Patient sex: M
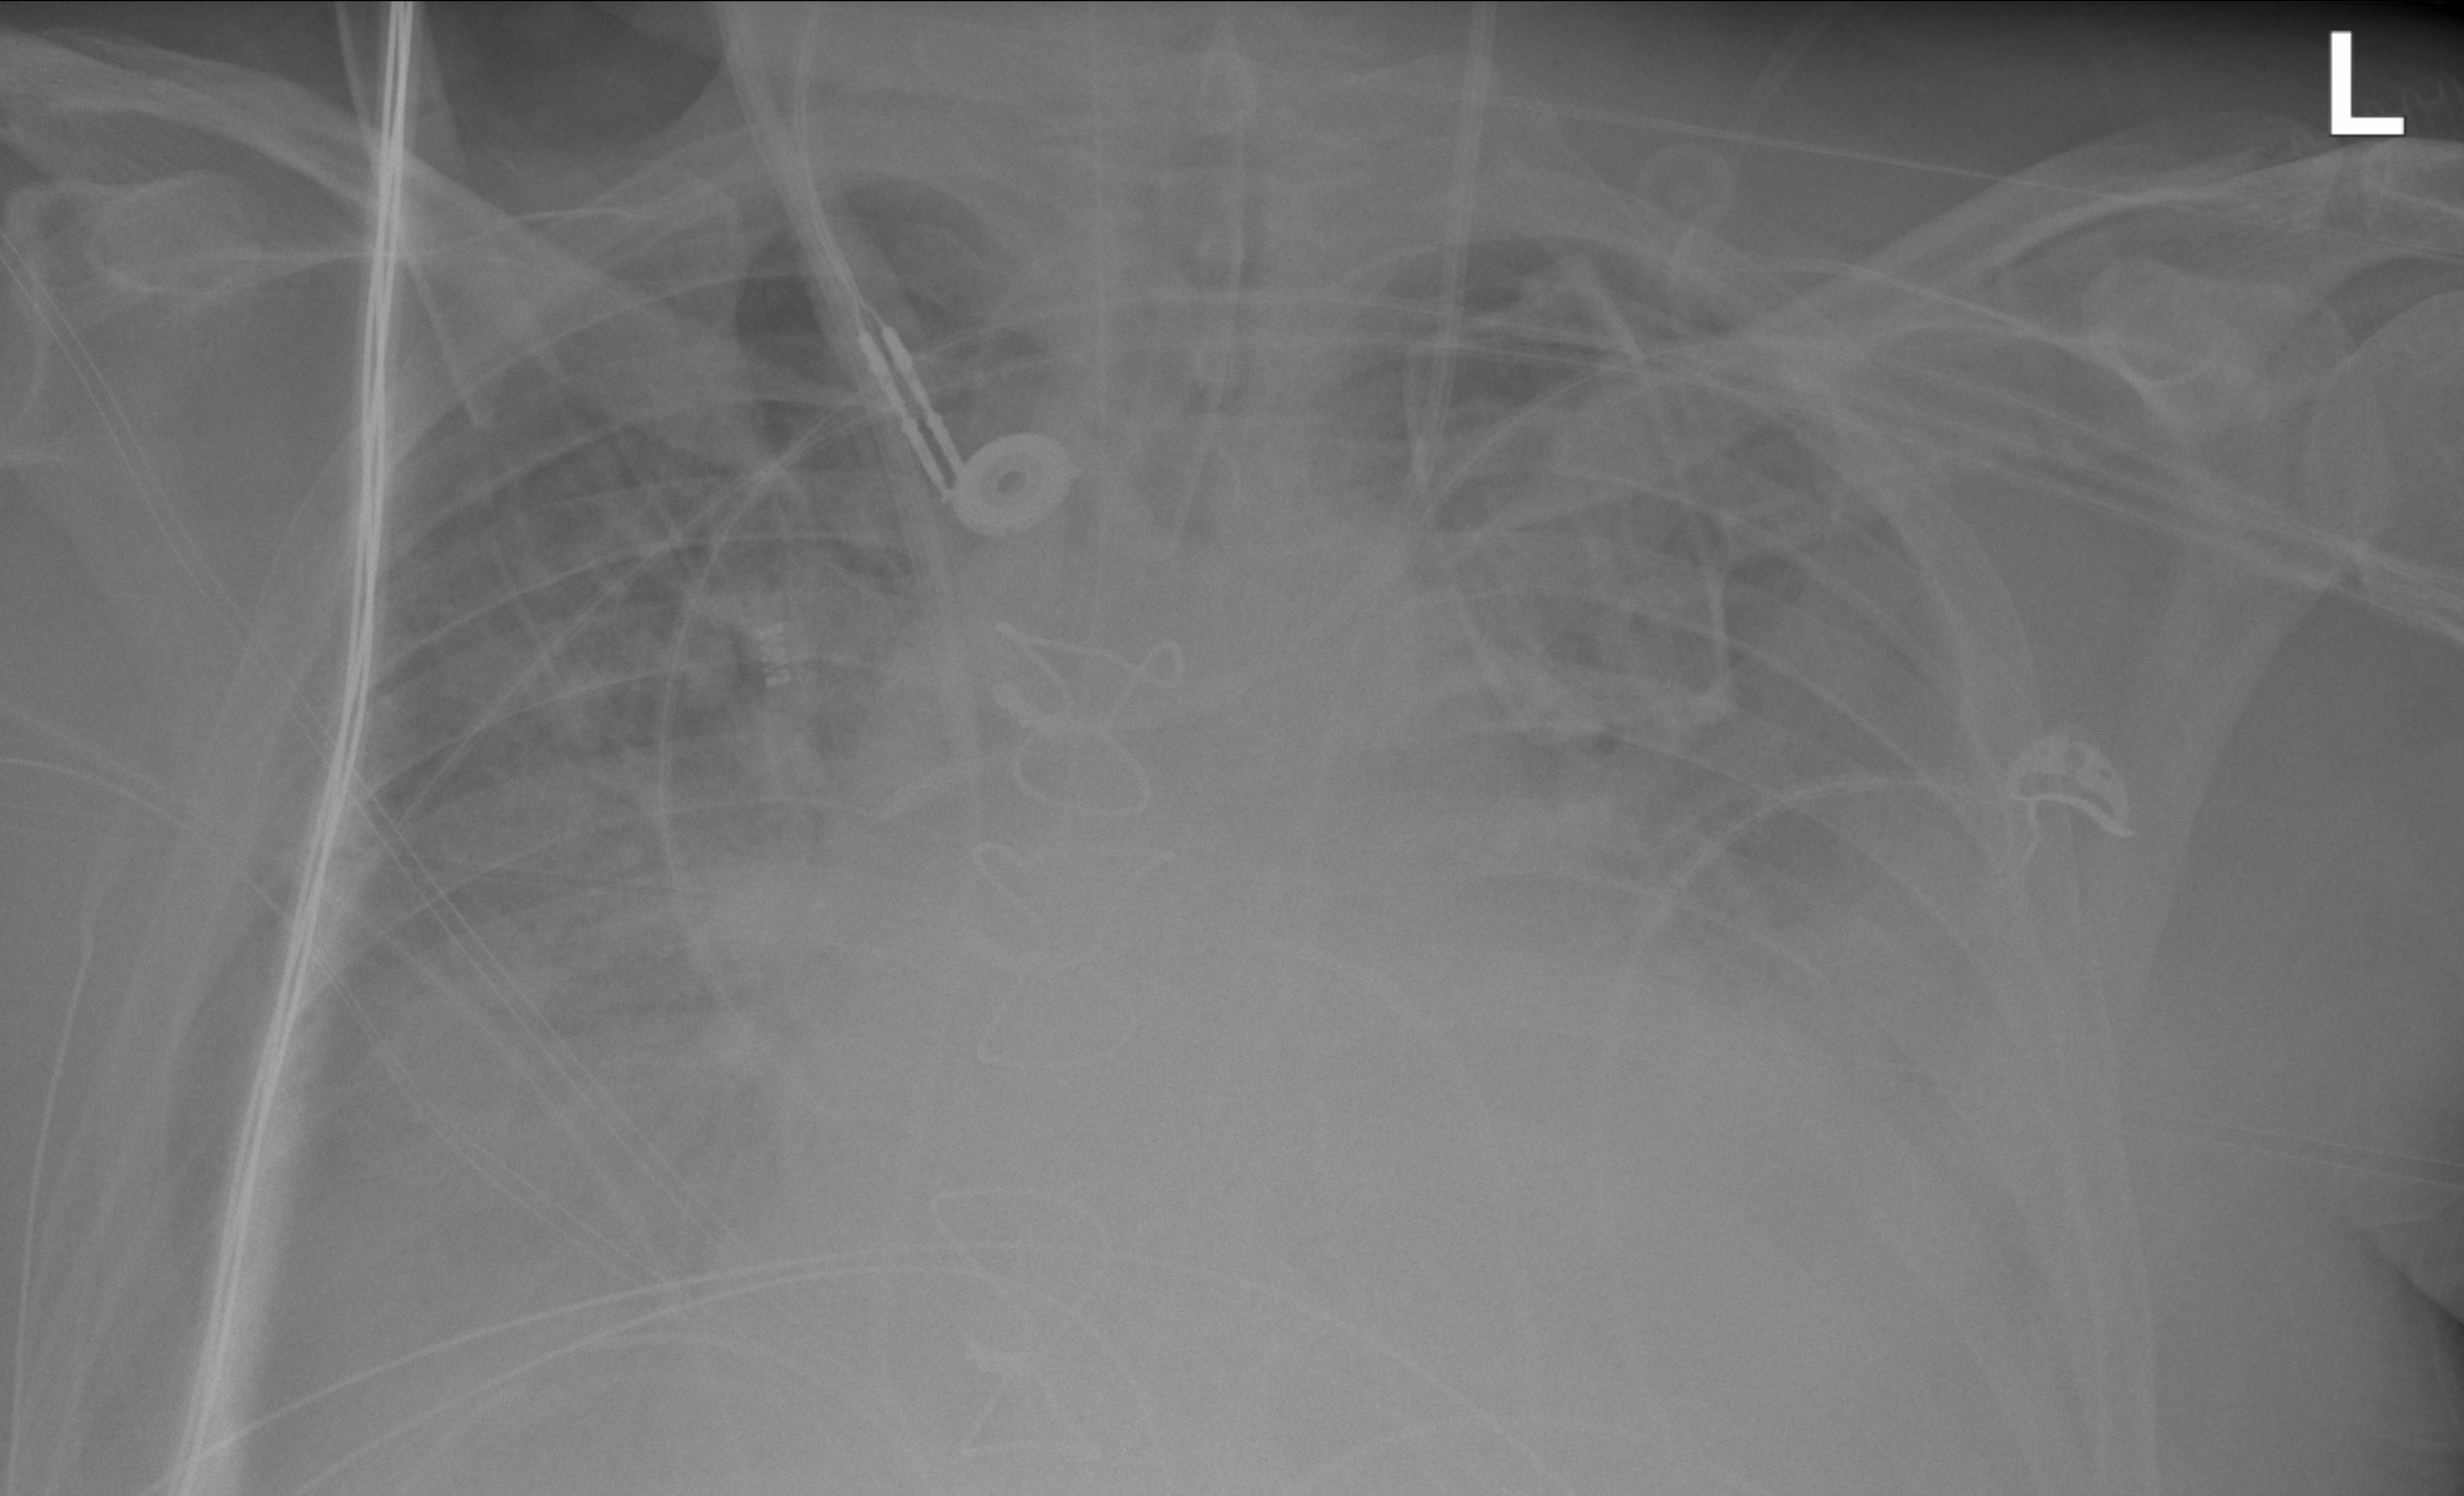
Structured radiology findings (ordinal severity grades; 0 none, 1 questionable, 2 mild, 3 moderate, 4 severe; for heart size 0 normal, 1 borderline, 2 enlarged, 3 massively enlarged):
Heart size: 2
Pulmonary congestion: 2
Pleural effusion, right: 2
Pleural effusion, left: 3
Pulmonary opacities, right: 2
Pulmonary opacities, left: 2
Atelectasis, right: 2
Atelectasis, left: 2